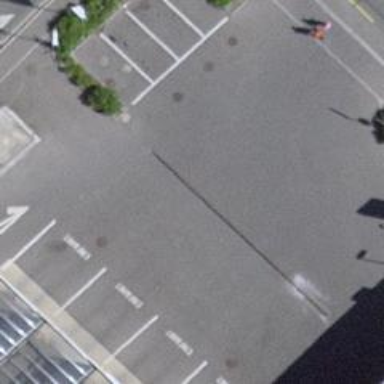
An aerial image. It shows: Asphalt service road.